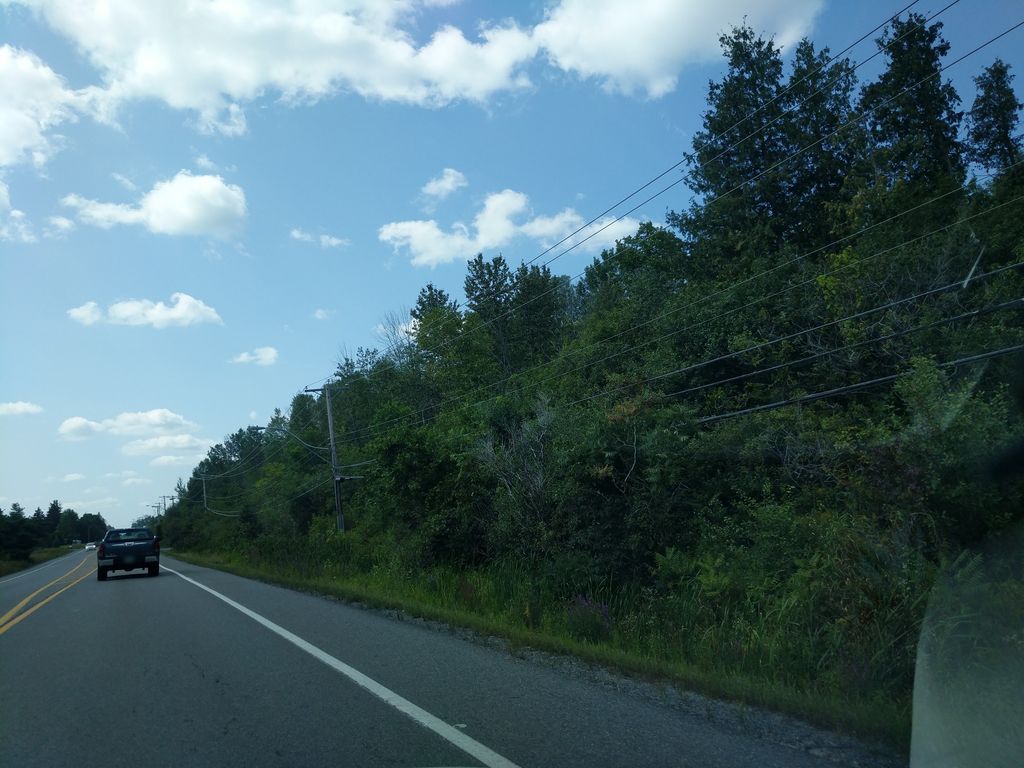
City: ottawa-gatineau